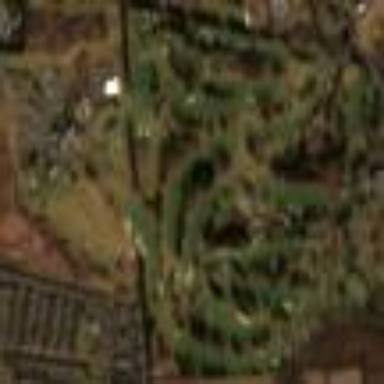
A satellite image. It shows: Golf course.